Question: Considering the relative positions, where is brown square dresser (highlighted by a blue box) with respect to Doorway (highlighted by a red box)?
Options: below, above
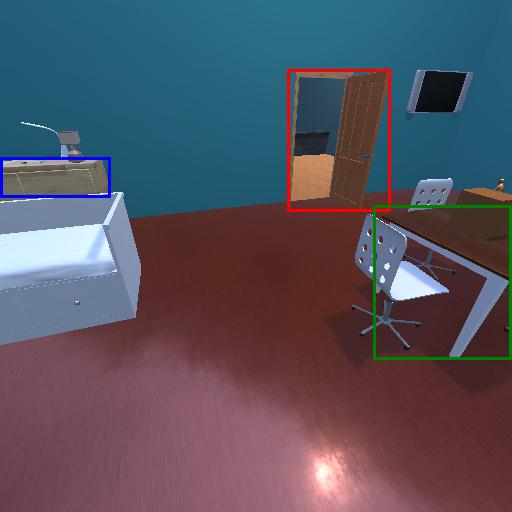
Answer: below